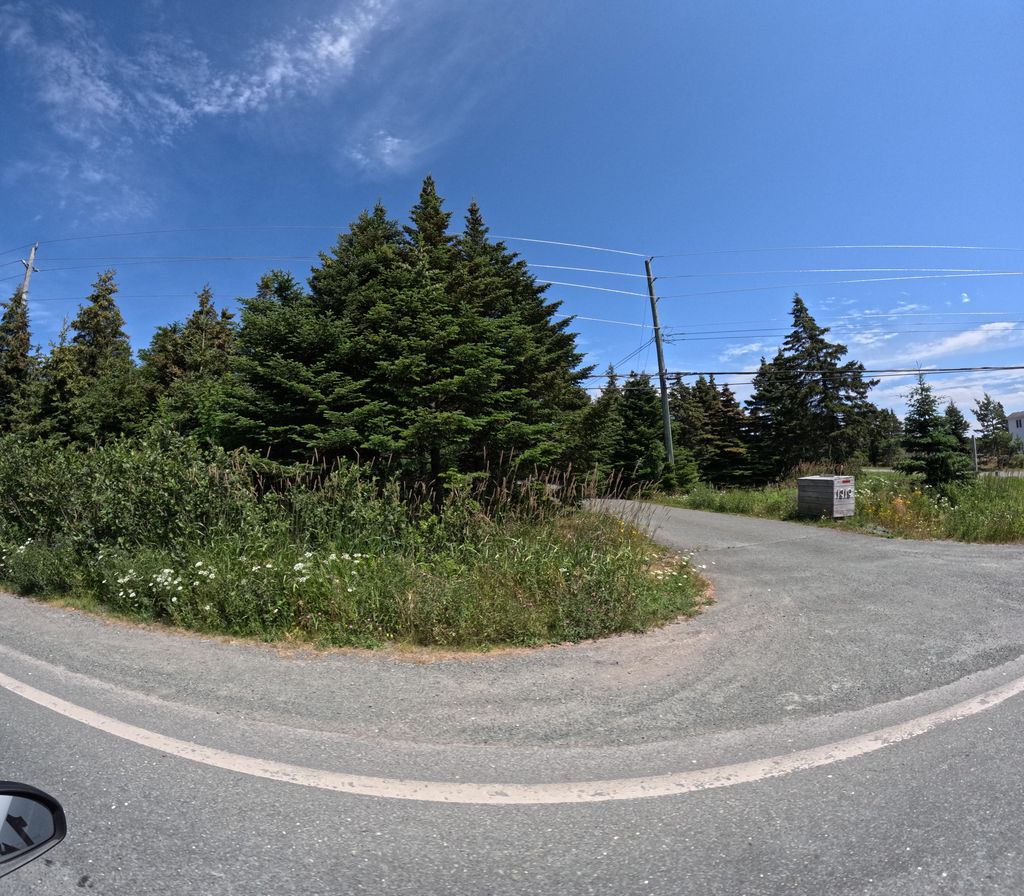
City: st_johns